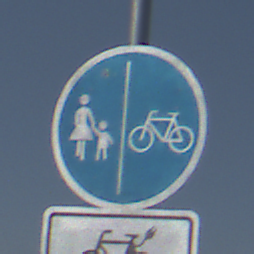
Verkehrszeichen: GetrennterRadUndGehwegRadwegRechts
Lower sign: EinspurigeFahrzeugeFrei4
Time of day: Midday
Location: Outdoor (Nature)
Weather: PartlyCloudy
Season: NotSpecified
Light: Natural